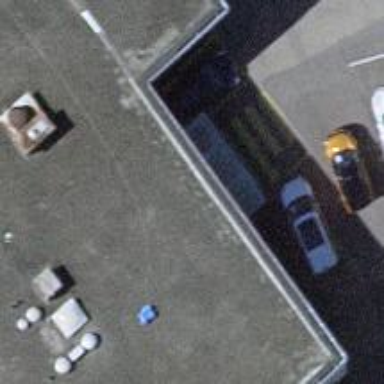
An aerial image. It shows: Car rental facility.